Field crop: tomato
Growth stage: 1
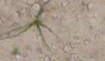
Species: cyperus